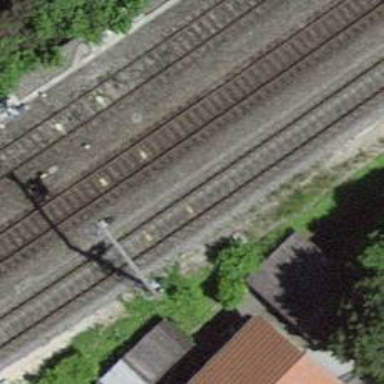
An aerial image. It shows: Single railway track with electrification through contact line.